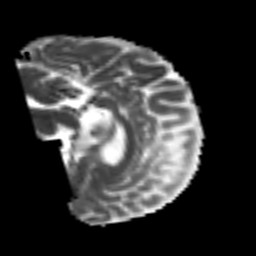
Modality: MD
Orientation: sagittal
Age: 53
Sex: male
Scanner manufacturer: siemens
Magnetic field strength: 3 T
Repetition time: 4.999 s
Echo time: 0.07946 s